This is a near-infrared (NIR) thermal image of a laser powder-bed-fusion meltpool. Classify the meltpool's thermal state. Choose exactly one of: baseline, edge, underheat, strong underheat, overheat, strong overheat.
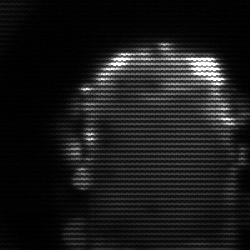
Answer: baseline